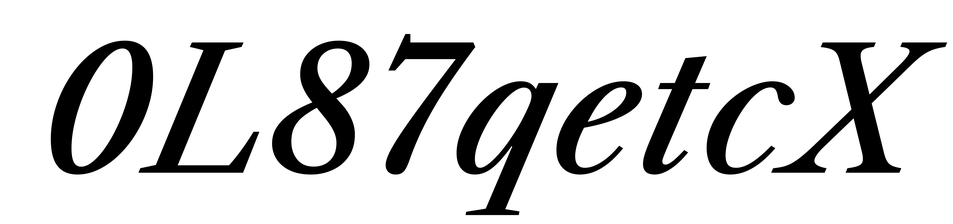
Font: LibreCaslonText-Italic_Medium_Italic